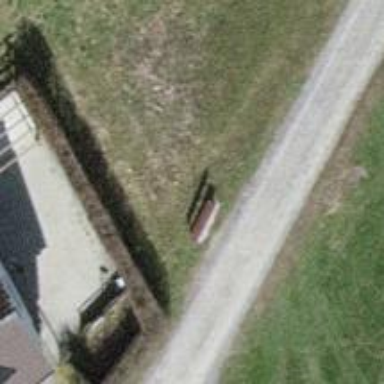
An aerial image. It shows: Bench for seating.